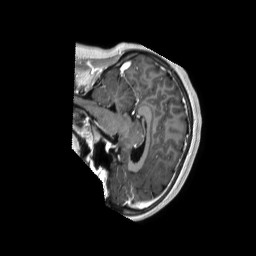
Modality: T1w
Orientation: sagittal
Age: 19
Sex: female
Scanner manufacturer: philips
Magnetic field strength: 1.5 T
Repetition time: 0.008338 s
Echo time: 0.003825 s